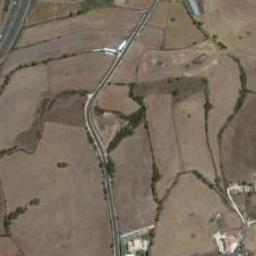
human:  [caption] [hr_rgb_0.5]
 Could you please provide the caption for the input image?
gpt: The bare terrace is next to some trees .

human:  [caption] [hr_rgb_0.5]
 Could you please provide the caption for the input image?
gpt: Houses and paths along a small patch of brown terraces .

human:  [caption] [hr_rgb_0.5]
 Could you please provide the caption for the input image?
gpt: Many green plants are on the terrace .

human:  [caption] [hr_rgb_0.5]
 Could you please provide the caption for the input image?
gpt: There are no crops on the terraces in the picture .

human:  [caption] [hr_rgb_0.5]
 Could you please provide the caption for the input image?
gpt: There are some yellow terraces arranged irregularly .